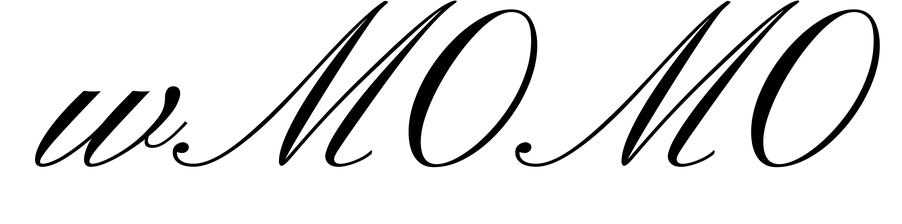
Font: PinyonScript-Regular